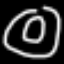
Label: donut